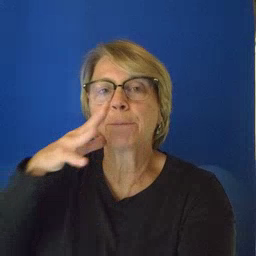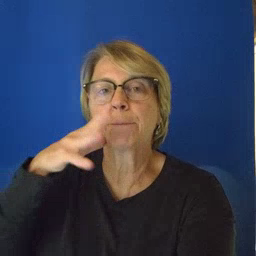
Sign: farm